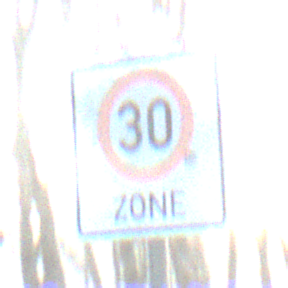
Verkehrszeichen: BeginnZone30
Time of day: SunriseSunset
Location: Outdoor (Nature)
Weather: Clear
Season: Winter
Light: Natural